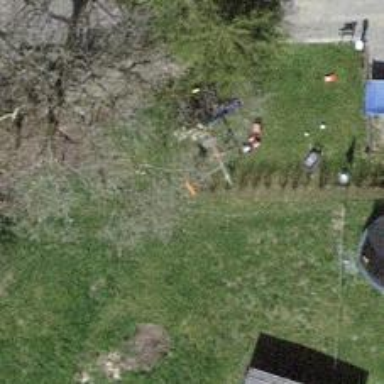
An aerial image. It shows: Pole with roof-covered pipeline marker.